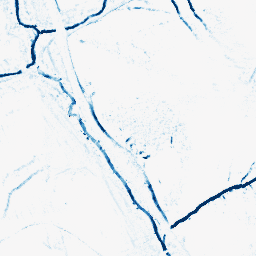
Category: morphological
Decomposition family: morphological_diamond
Decomposition parameters: operation: closing
radius: 3
Upsampling method: quartic
Upsampling parameters: scale: 8
Upsampling scale: 8